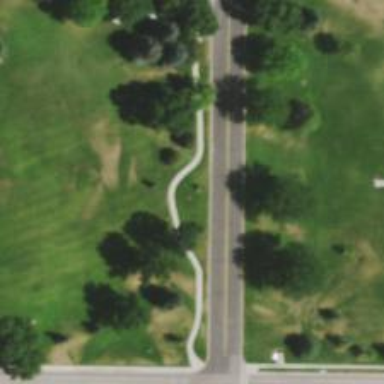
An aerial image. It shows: Disc golf basket.